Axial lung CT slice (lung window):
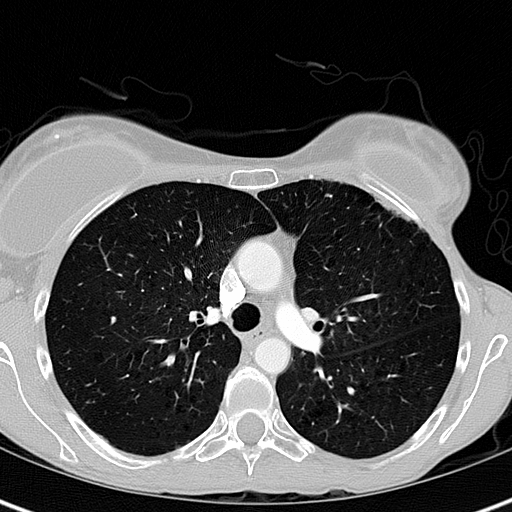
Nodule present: no